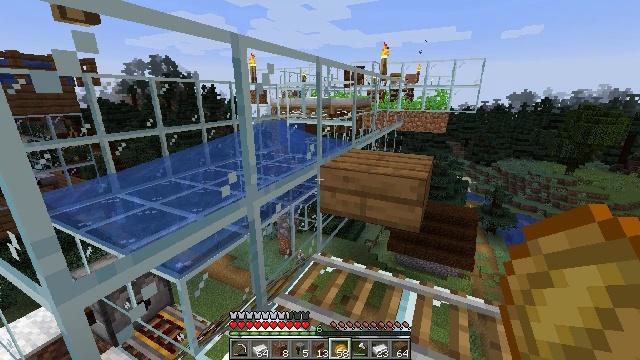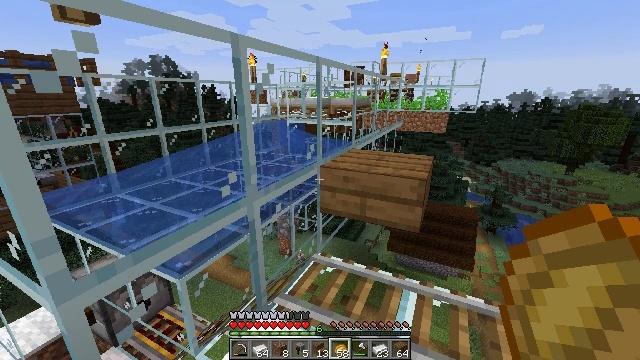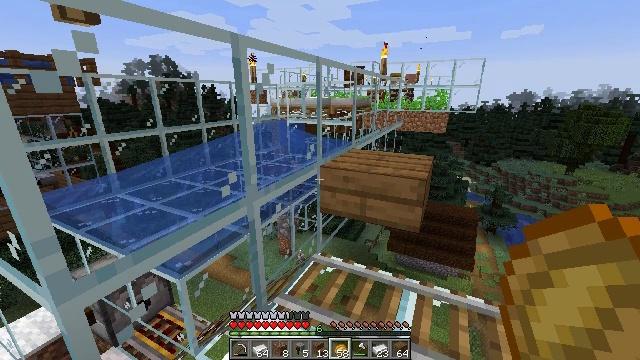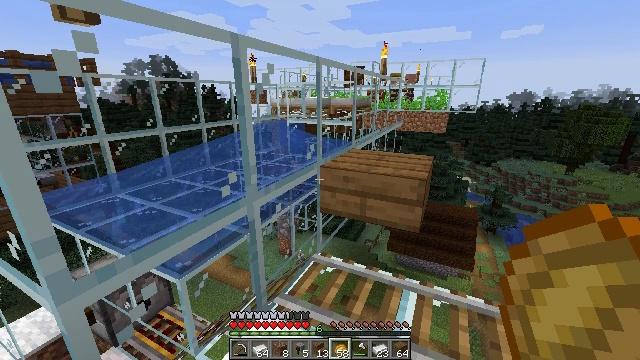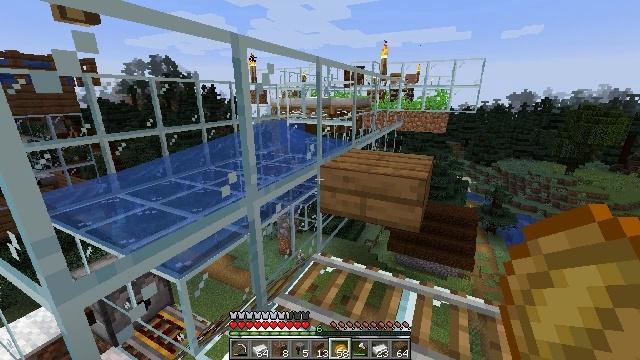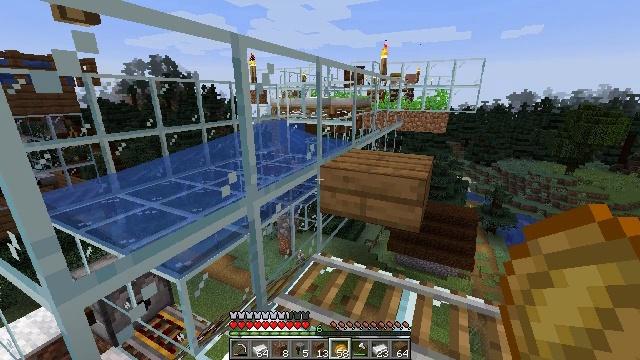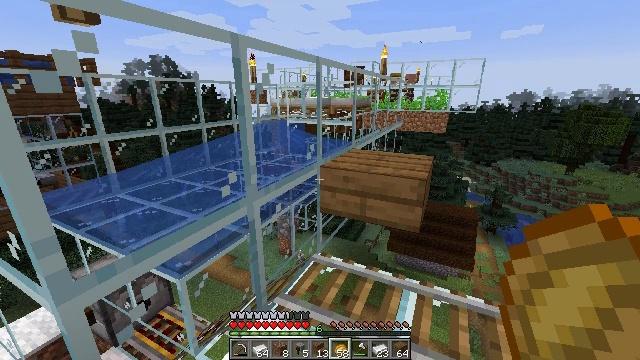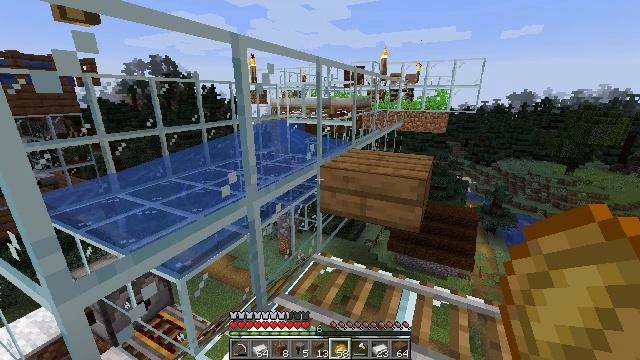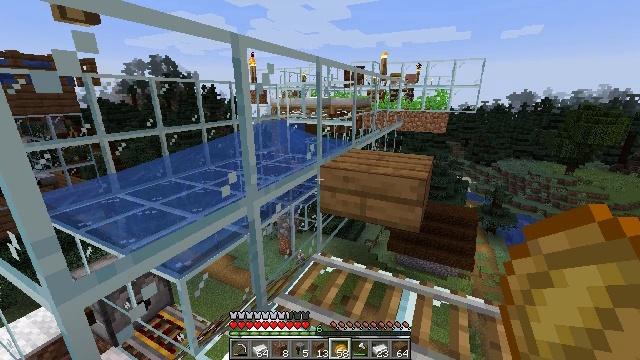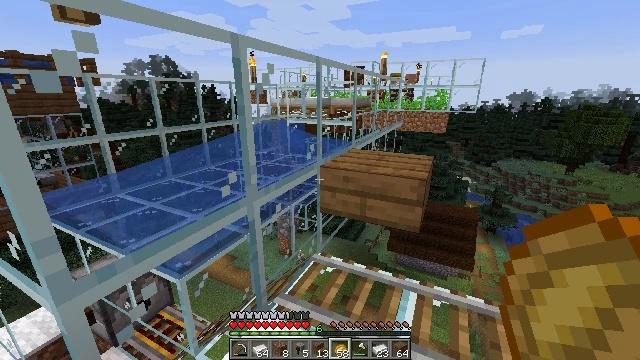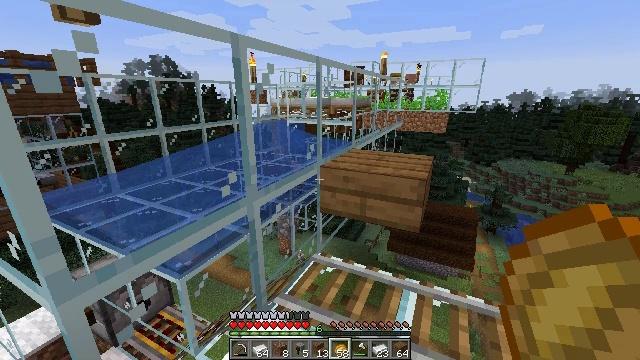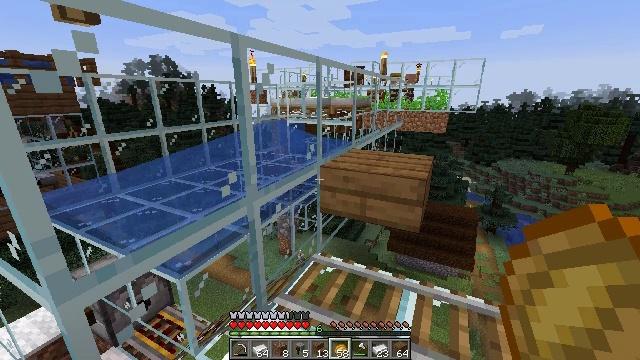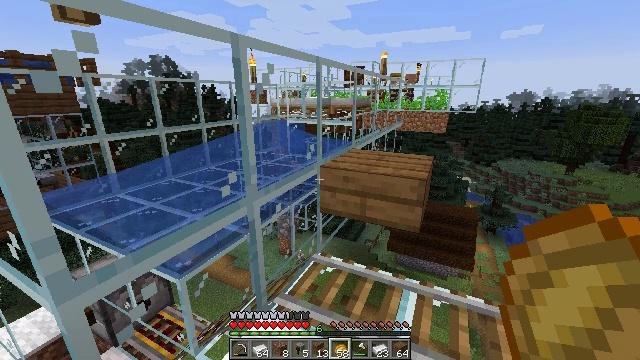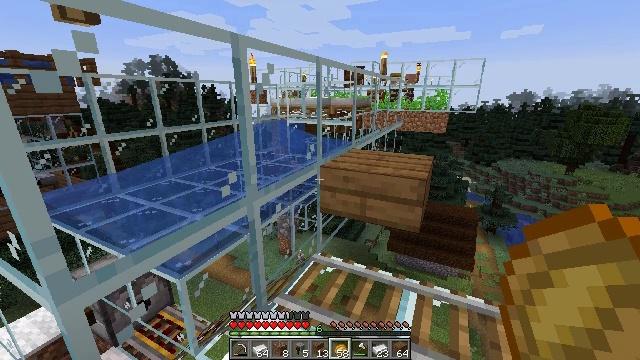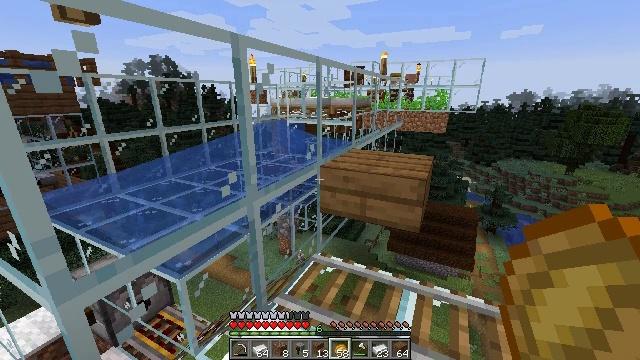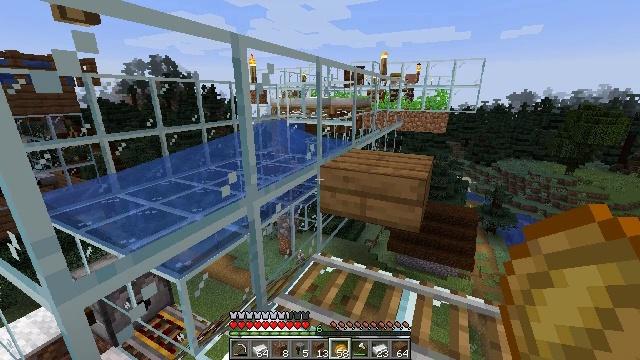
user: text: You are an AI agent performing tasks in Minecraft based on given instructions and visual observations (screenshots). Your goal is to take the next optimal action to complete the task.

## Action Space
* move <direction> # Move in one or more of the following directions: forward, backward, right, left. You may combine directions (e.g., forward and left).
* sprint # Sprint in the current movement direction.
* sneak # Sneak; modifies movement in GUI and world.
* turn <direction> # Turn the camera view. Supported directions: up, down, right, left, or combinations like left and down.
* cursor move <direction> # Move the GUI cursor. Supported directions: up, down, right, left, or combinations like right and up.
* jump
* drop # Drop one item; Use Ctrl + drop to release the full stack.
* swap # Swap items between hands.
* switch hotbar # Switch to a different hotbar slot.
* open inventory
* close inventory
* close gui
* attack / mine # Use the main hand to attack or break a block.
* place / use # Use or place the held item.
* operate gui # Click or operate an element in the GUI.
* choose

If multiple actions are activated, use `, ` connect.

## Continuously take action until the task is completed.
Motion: motion action
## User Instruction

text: Break the smithing table to move it.
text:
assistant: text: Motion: no_op
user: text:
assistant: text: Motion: no_op
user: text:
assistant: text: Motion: no_op
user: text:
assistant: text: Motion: no_op
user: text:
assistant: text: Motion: no_op
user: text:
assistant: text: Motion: no_op
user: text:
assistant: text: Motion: no_op
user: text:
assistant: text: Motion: no_op
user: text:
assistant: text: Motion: no_op
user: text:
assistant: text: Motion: no_op
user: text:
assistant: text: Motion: no_op
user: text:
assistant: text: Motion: no_op
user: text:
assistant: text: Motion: no_op
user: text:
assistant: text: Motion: no_op
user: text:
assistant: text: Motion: no_op
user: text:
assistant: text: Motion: no_op
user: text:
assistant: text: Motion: no_op
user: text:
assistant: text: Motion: no_op
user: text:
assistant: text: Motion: no_op
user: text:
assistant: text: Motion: no_op
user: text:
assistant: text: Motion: no_op
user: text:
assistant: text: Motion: no_op
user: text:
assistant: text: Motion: no_op
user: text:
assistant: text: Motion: no_op
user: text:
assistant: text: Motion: no_op
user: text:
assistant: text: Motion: no_op
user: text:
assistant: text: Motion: no_op
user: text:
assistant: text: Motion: no_op
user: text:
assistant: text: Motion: no_op
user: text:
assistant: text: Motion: no_op